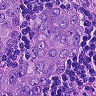
Metastatic tissue present: yes